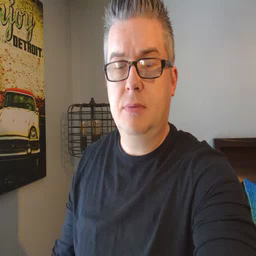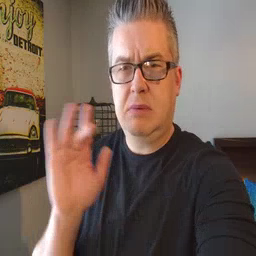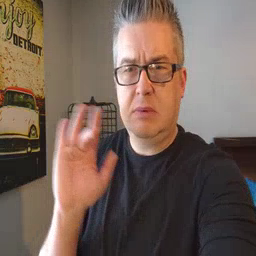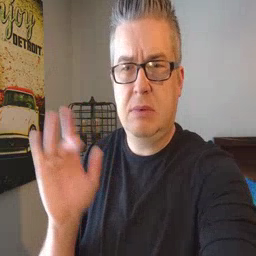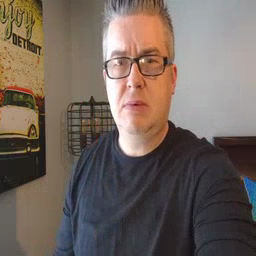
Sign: yucky